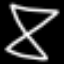
Label: hourglass